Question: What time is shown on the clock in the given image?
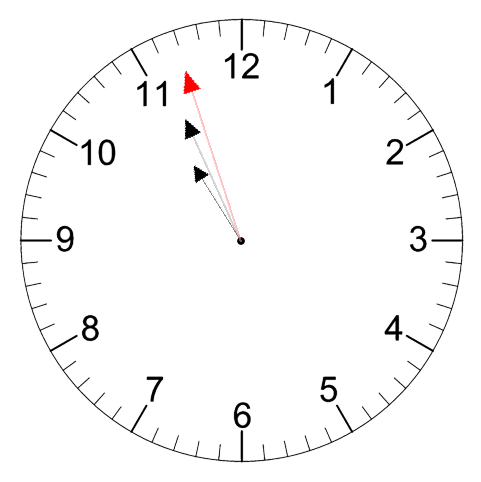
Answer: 10:55:57